Question: I am trying to use metro ui's button but it wont work.I think i have provided all the scripts and styles needed.I am new,Please help.
This is what i have done so far.
'''
<%@ Page Language="C#" AutoEventWireup="true" CodeBehind="metro.aspx.cs" Inherits="MetroWf.metro" %>
<!DOCTYPE html>
<html xmlns="http://www.w3.org/1999/xhtml">
<head runat="server">
<title></title>
<link href="css/metro-bootstrap.css" rel="stylesheet" />
<script src="Scripts/jquery-2.2.1.js"></script>
<script src="js/metro.min.js"></script>
<script src="js/metro/metro-button-set.js"></script>
</head>
<body>
<form id="form1" runat="server">
<div>
<button class="default" > helo </button>
</div>
</form>
</body>
</html>
'''
It gives me a simple button.
Also i ma using vs13 so jquery already exist in my project.Does its presence makes difference in using metro.
And can i use metro and bootstrap side by side.I mean do the class name in them match and bring conflict.
This is what i get no matter which class i use be it 'default' or 'danger'.

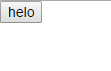
Answer: You're missing the 'metro' class at the '<body>' So if you change it to '<body class="metro">' it should work. I have tested it on my local machine and it works like a gem. You can also refer to <URL>